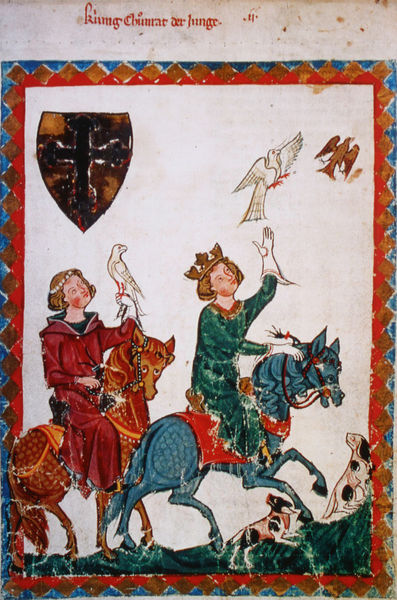
Titel: Heidelberger Liederhandschrift (Codex Manesse): König Konradin der Junge
Standort: Heidelberg
Institution: Universitätsbibliothek
Schlagwörter: adler, blau, falke, gemälde, hand, umhang, vogel, weiß, aquarell, gelb, grün, braun, bunt, handschuh, handschuhe, männer, orange, schwarz, zeichnung, dackel, dame, hund, hunde, rot, wiese, malerei, band, bibel, gefieder, rahmen, taube, bild, hände, vögel, sonne, gewand, gold, mantel, adel, decke, gewänder, blatt, krone, fliegen, pferd, pferde, reiter, deutschland, hufe, reiten, ritt, sattel, sprung, farbig, schrift, papier, farbe, rand, figuren, könig, wandteppich, deutsch, junge, schild, buch, kreuz, tauben, druck, illustration, text, frieden, ritter, jagd, pfere, trense, tinte, pergament, wappen, mittelalter, zaum, jagdhunde, rappen, heilig, miniatur, gaul, tempera, handschrift, mäner, hundde, buchillustration, buchmalerei, falkner, minnesang, wappenschild, falken, vogelweide, walther, püferde, konrad, minnesanh, walter von der vogelweide, wappen kreuz, falknerei, manesse, ann männer, föliegen, schilt, +bunt, falkenjagdt, ye olde, #wappen, #manesse, felknerei, wappenschilf